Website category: book
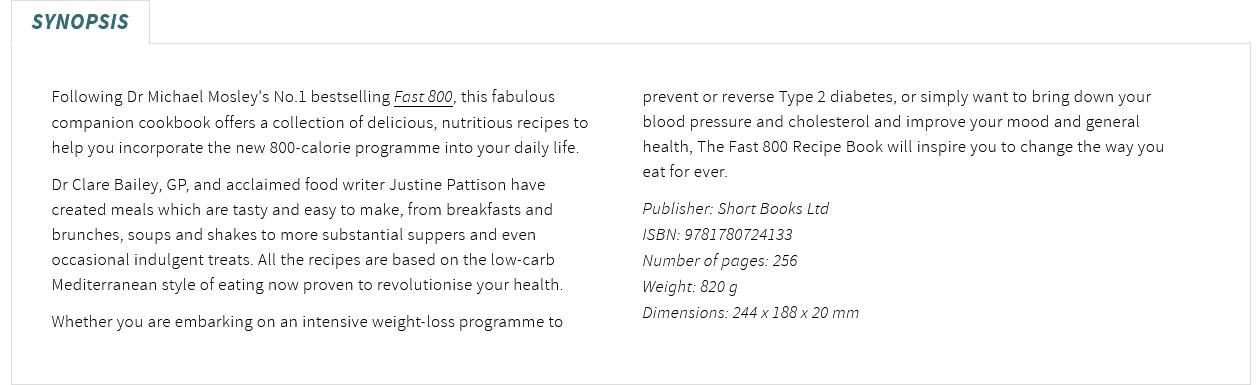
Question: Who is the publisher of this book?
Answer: Short Books Ltd

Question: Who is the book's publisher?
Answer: Short Books Ltd

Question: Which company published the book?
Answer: Short Books Ltd

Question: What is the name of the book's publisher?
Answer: Short Books Ltd

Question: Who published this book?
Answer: Short Books Ltd

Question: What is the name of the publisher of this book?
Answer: Short Books Ltd

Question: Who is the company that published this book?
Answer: Short Books Ltd

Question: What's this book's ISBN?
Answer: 9781780724133

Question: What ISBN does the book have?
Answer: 9781780724133

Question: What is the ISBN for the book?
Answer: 9781780724133

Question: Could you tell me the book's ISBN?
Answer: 9781780724133

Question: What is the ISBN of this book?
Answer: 9781780724133

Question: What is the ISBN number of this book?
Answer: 9781780724133

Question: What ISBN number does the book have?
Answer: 9781780724133

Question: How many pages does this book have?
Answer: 256

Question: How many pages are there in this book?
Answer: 256

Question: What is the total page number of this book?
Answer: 256

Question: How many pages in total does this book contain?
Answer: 256

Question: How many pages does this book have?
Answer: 256

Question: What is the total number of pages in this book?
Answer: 256

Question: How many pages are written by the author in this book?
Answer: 256

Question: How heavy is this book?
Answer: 820 g

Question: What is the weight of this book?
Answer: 820 g

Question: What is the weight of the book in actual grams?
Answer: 820 g

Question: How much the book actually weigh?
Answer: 820 g

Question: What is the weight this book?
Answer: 820 g

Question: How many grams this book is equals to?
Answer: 820 g

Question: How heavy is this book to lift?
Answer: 820 g

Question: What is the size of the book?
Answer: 244 x 188 x 20 mm

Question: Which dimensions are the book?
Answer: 244 x 188 x 20 mm

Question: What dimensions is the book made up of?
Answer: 244 x 188 x 20 mm

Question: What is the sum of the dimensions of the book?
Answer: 244 x 188 x 20 mm

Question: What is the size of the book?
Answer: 244 x 188 x 20 mm

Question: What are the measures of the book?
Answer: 244 x 188 x 20 mm

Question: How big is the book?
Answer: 244 x 188 x 20 mm